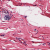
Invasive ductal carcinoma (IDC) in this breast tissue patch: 0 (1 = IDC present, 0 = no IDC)